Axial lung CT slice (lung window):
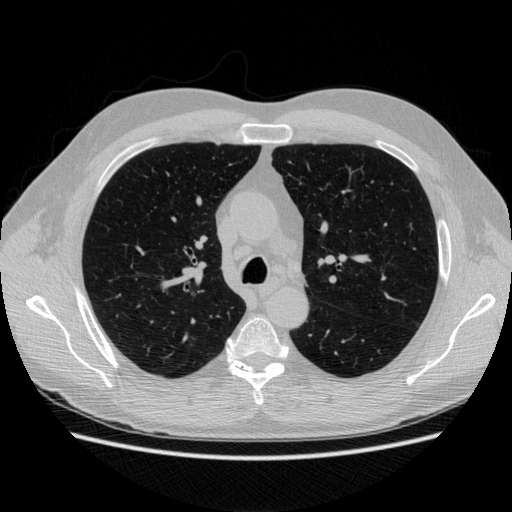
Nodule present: no